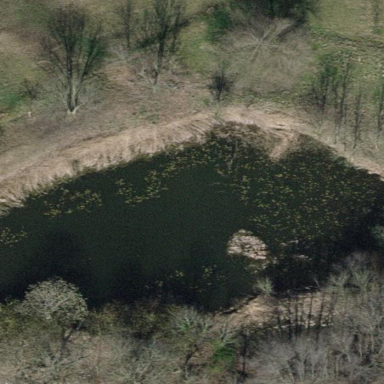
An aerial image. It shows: Pond with natural water.